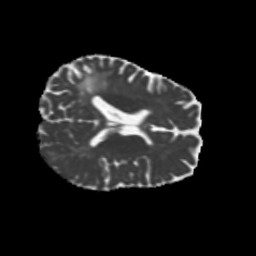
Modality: MD
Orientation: axial
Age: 42
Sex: female
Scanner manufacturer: siemens
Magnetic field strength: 3 T
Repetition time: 5.25 s
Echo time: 0.08 s